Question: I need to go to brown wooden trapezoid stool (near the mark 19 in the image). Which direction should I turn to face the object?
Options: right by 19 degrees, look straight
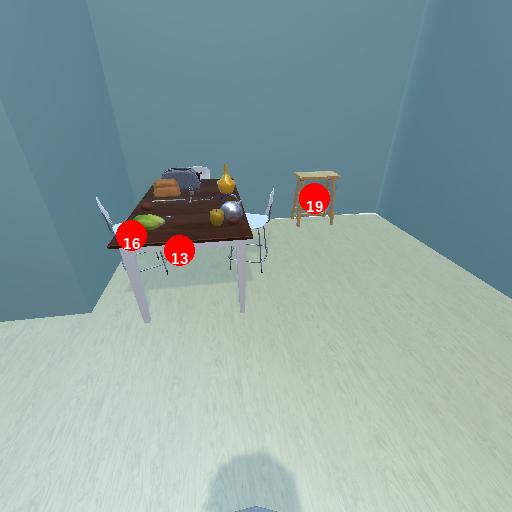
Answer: right by 19 degrees